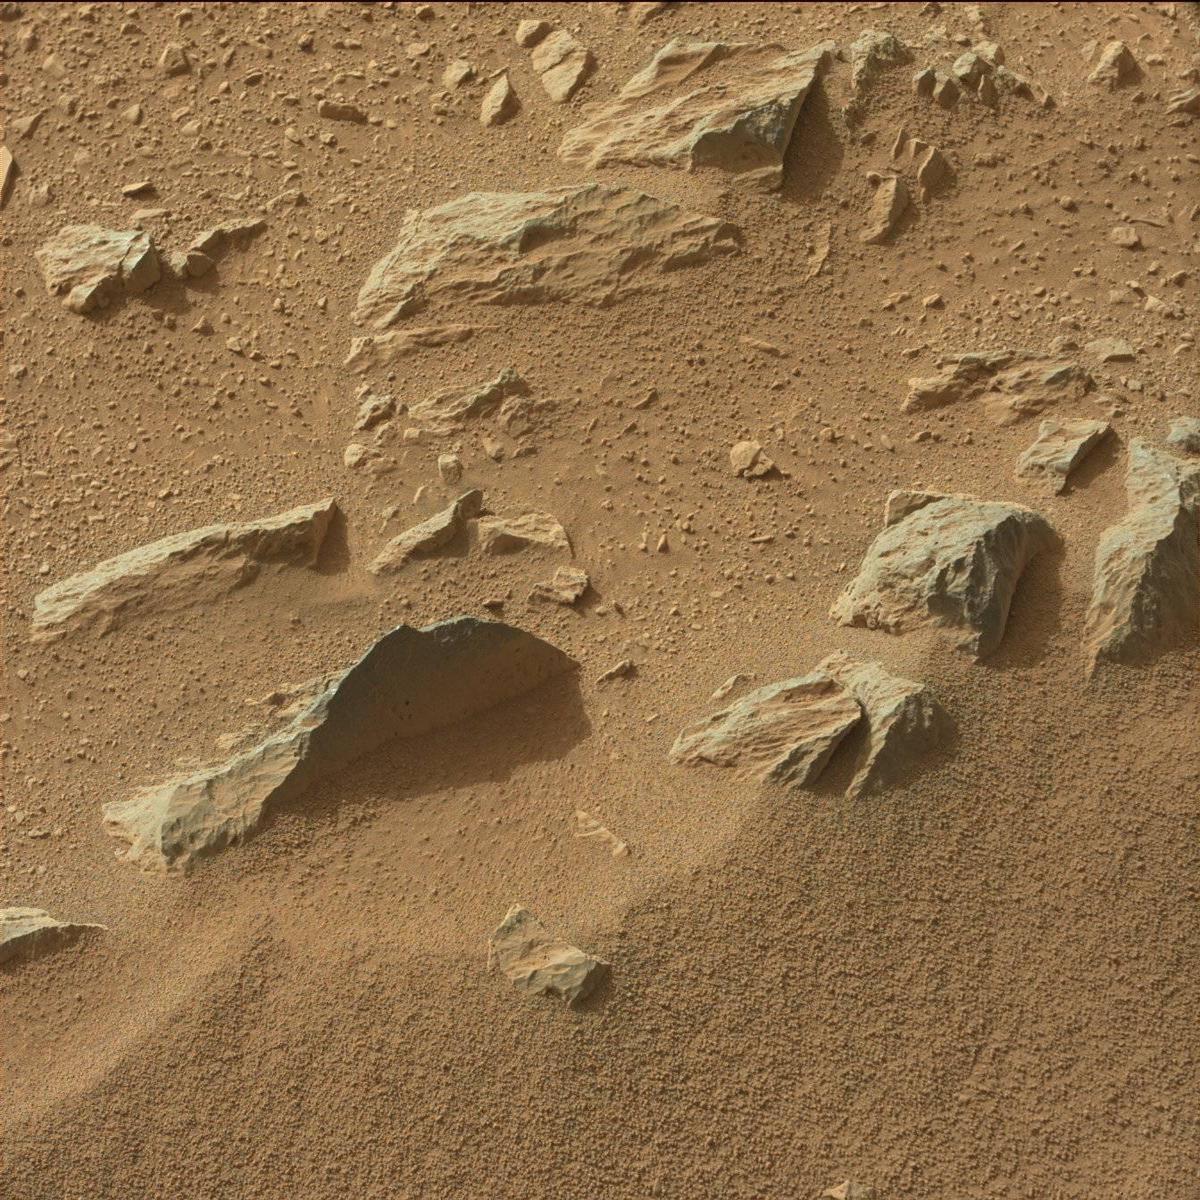
Terrain classes present: Bedrock, Sand / Soil